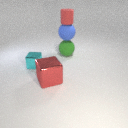
large red metal cube to the right of small cyan metal cube